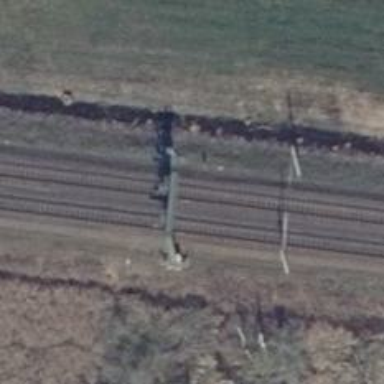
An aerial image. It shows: Railway signal.